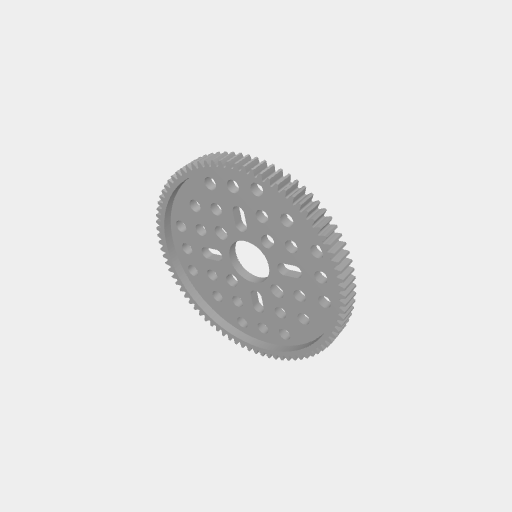
Part: HubMountAluminumGear80T